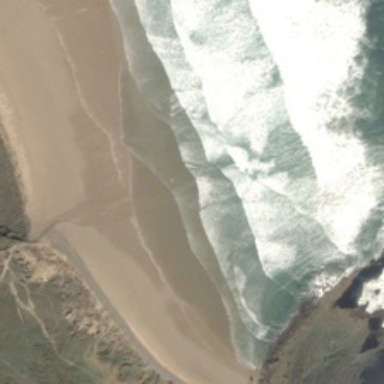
Waves in green ocean are near a yellow beach .